Field crop: tomato
Growth stage: 2
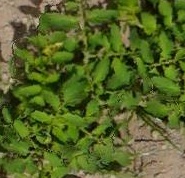
Species: tomato